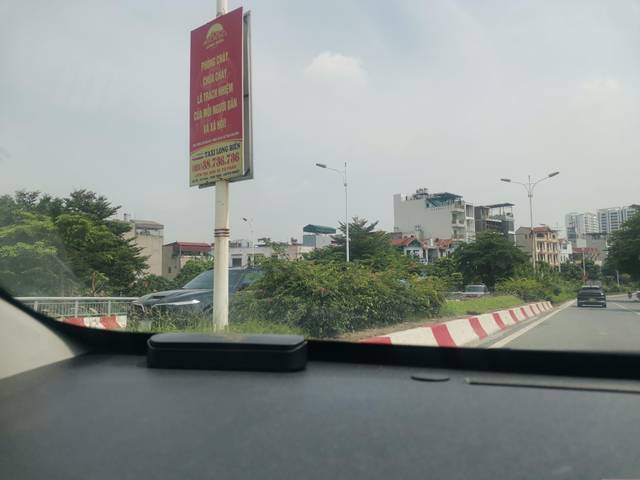
Region: Vietnam
Coordinates: 21.036, 105.902